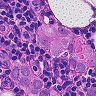
Metastatic tissue present: yes